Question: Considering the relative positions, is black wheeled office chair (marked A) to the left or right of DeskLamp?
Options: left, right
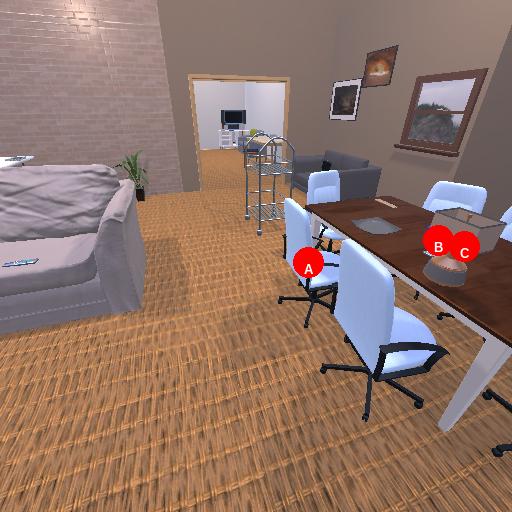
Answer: left